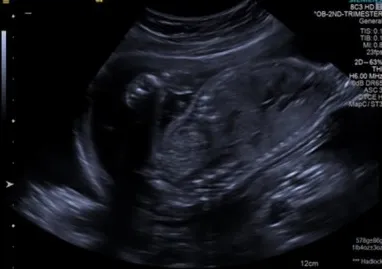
(A) Ultrasound scan image of fetus at 21 weeks showing calcified foci in the upper abdomen (liver).
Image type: radiology (ultrasound)